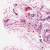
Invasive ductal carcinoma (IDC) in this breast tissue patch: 0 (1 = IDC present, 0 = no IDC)